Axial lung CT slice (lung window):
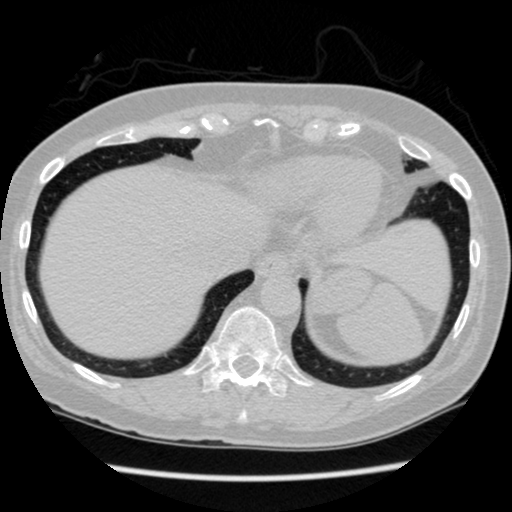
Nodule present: no